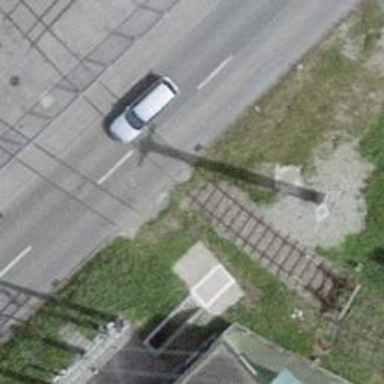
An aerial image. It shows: Railway level crossing.